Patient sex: M
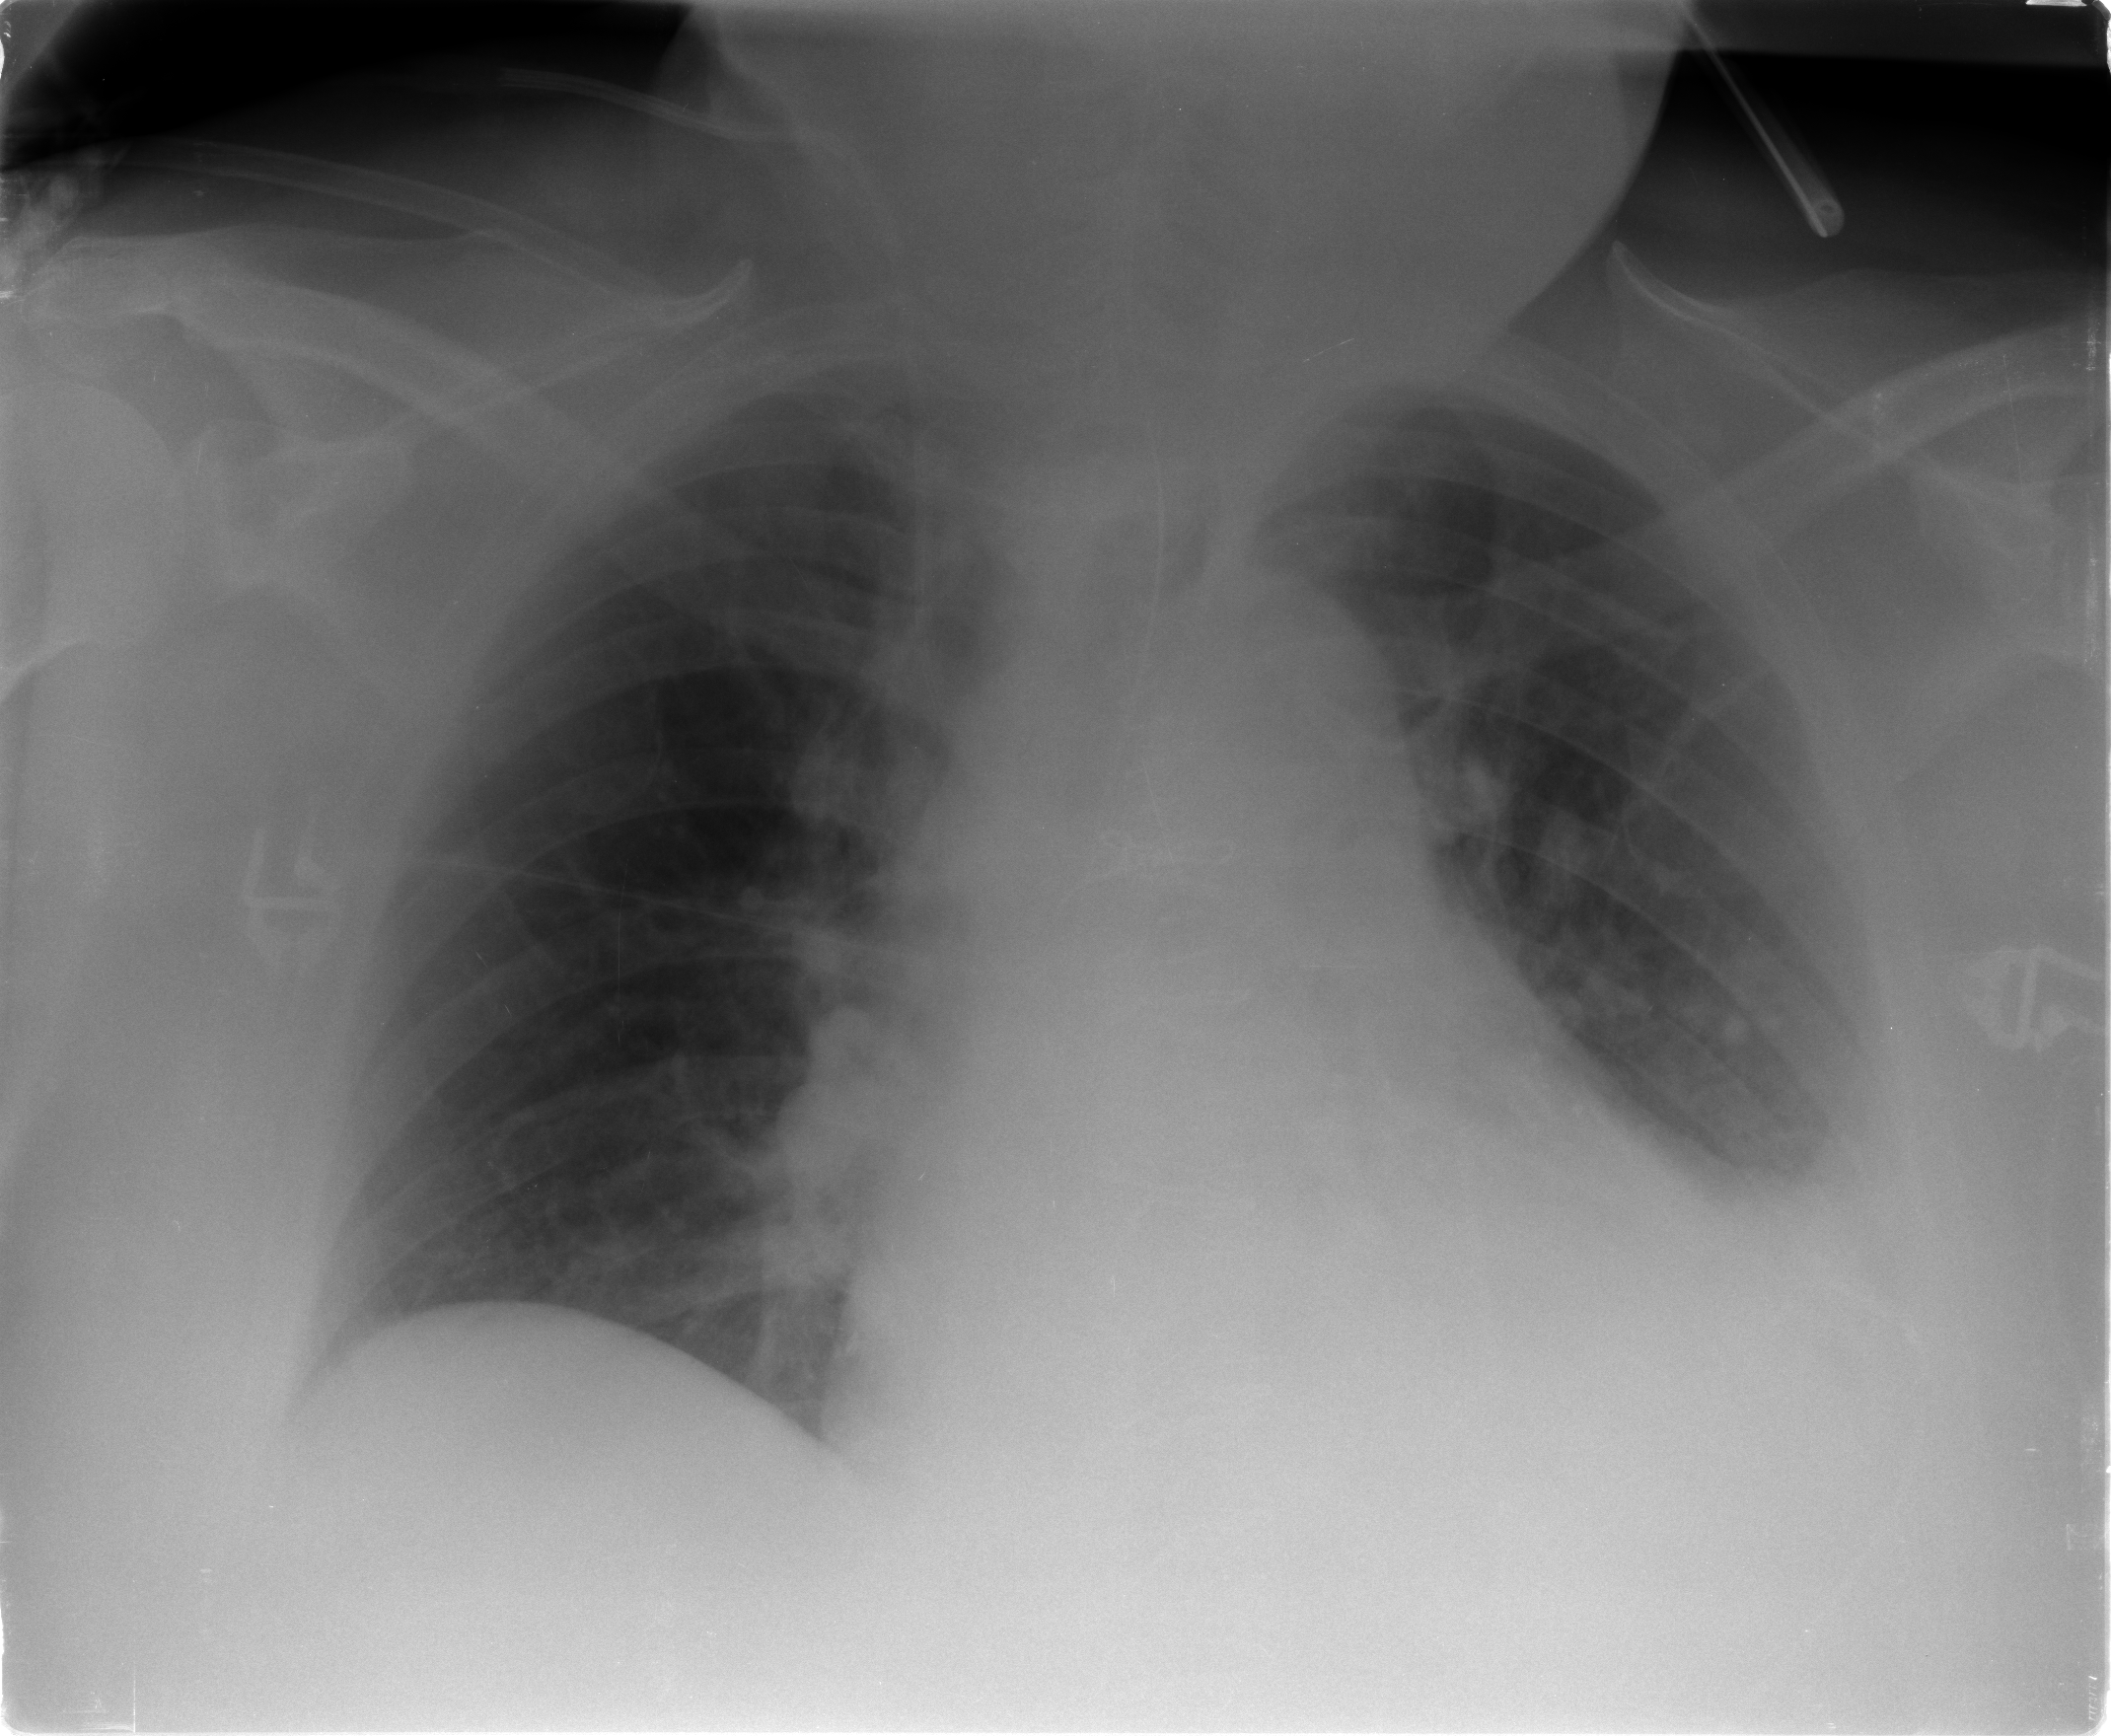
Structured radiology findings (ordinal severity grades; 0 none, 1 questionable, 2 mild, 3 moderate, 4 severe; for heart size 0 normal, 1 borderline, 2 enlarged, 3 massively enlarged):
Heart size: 2
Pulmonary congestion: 2
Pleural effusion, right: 0
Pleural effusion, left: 2
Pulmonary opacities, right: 0
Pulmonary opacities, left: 1
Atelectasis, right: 1
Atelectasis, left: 2